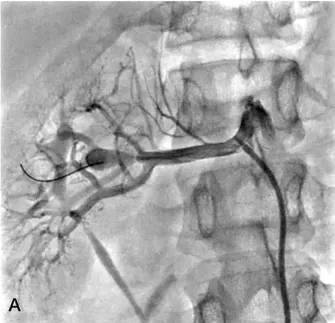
Selective right renal angiography before.
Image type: radiology (ct)